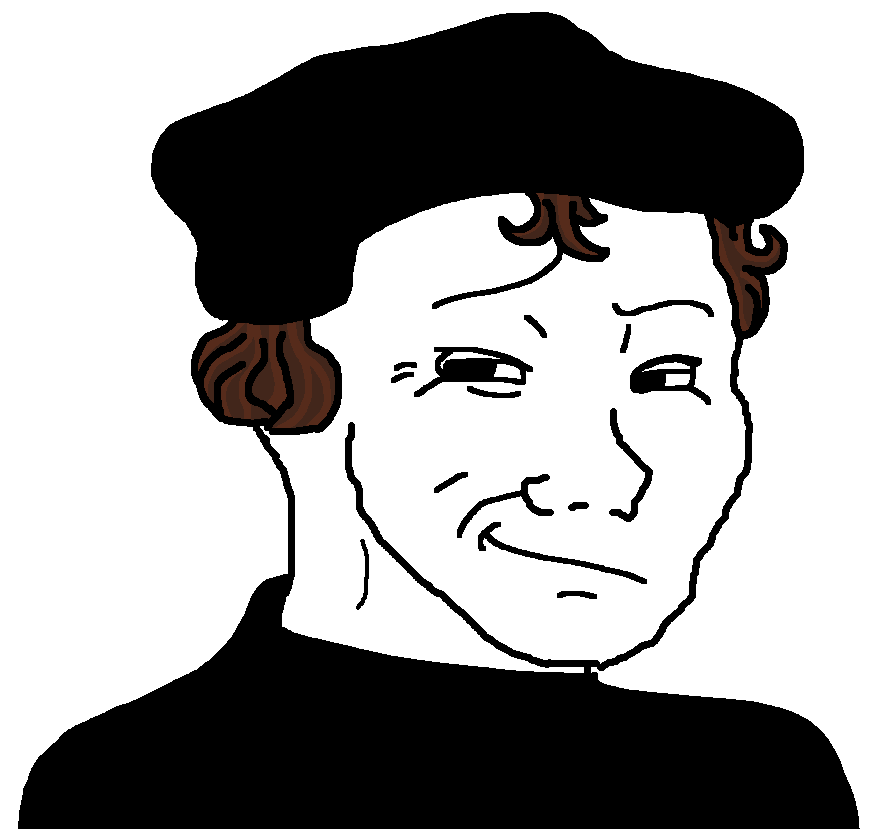
Label: 5_Smugjak